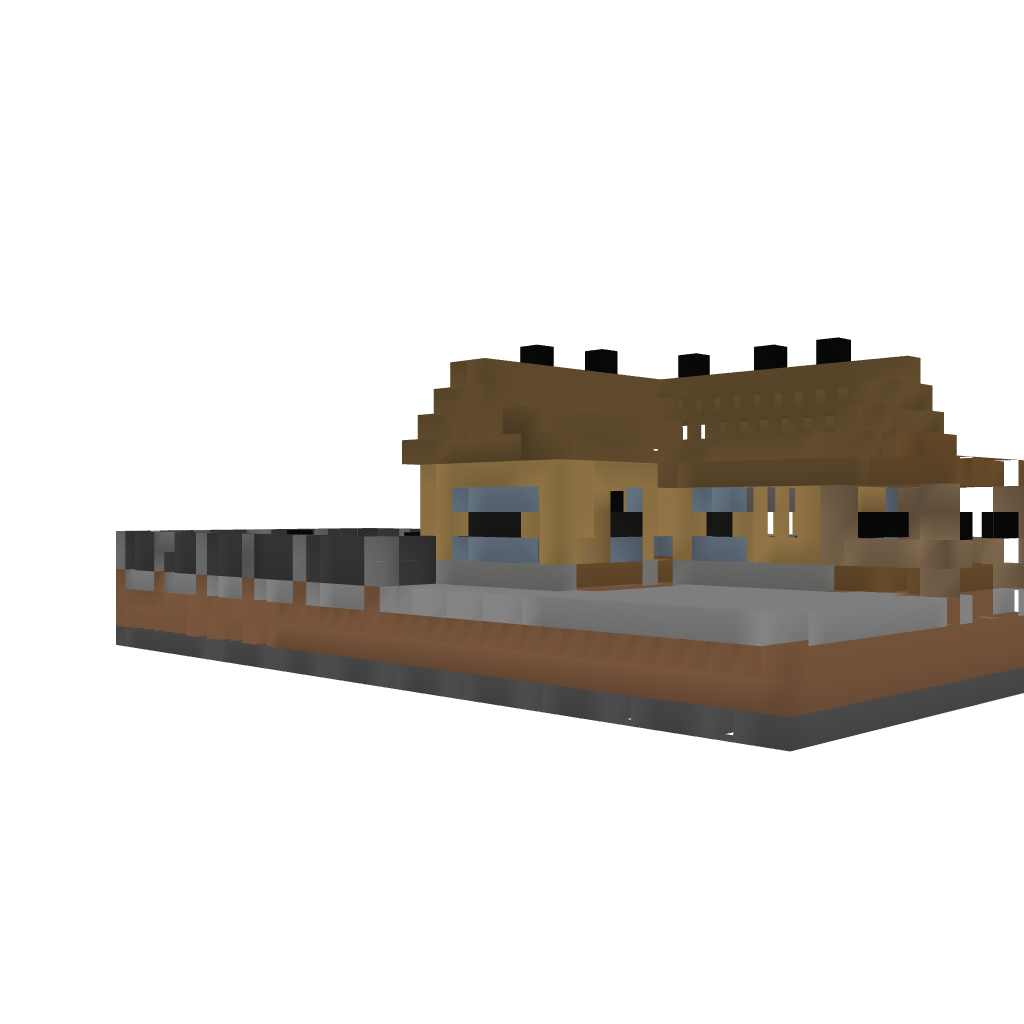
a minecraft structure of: Wood House